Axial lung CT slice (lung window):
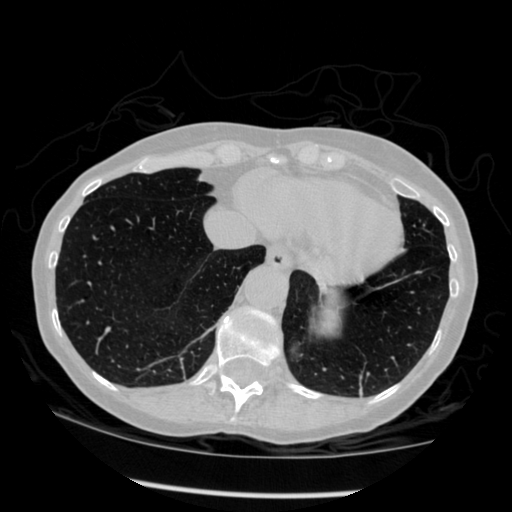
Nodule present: no